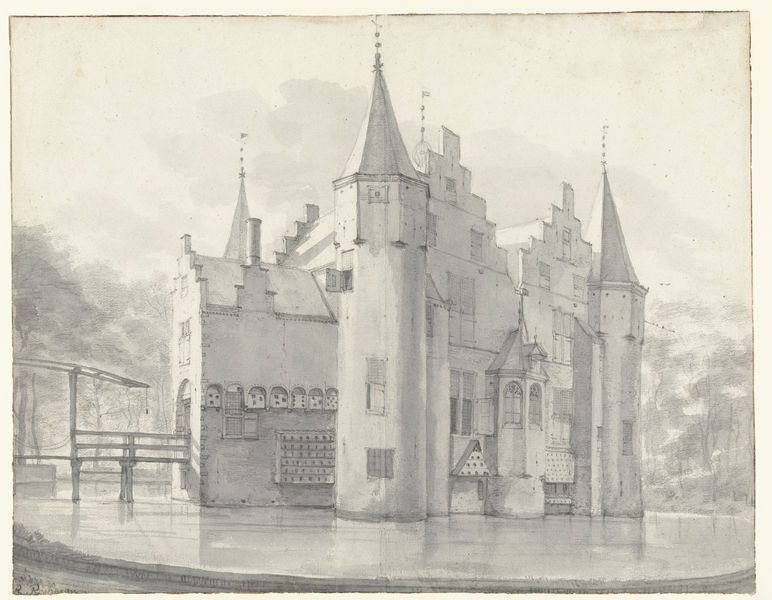
Titel: Huis te Swieten
Künstler: Roelant Roghman
Standort: Amsterdam
Institution: Rijksmuseum
Schlagwörter: baum, himmel, schatten, wasser, wolken, bäume, fenster, grau, licht, zeichnung, schloss, architektur, stein, brücke, wald, turm, giebel, mauer, dunst, nebel, bögen, burg, radierung, graben, wasserschloss, blaß, spitzdach, wassergraben, zugbrücke, spitzturm